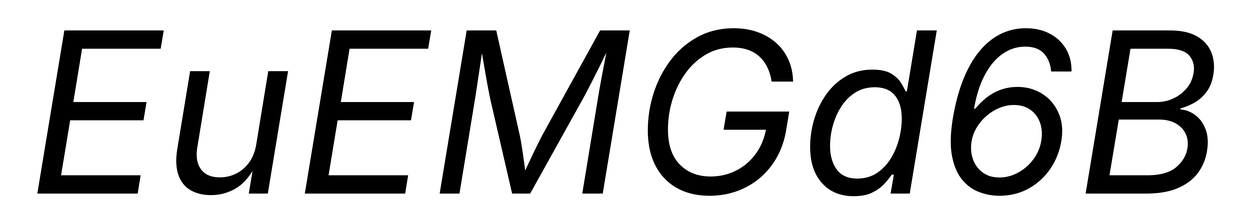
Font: Inter-Italic_Italic